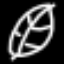
Label: leaf